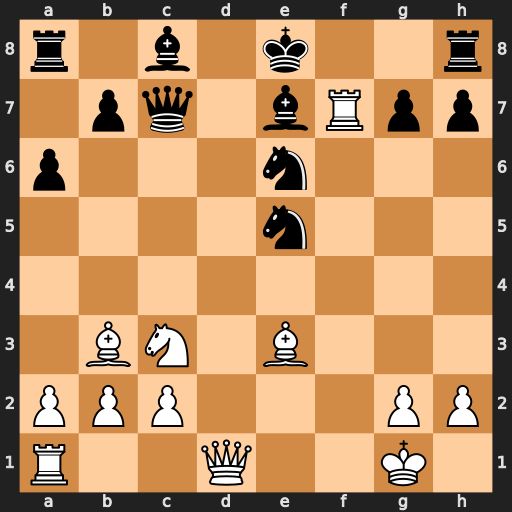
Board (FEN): r1b1k2r/1pq1bRpp/p3n3/4n3/8/1BN1B3/PPP3PP/R2Q2K1
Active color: w
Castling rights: kq
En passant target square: -
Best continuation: Nd5 Nxf7 Nxc7+